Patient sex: M
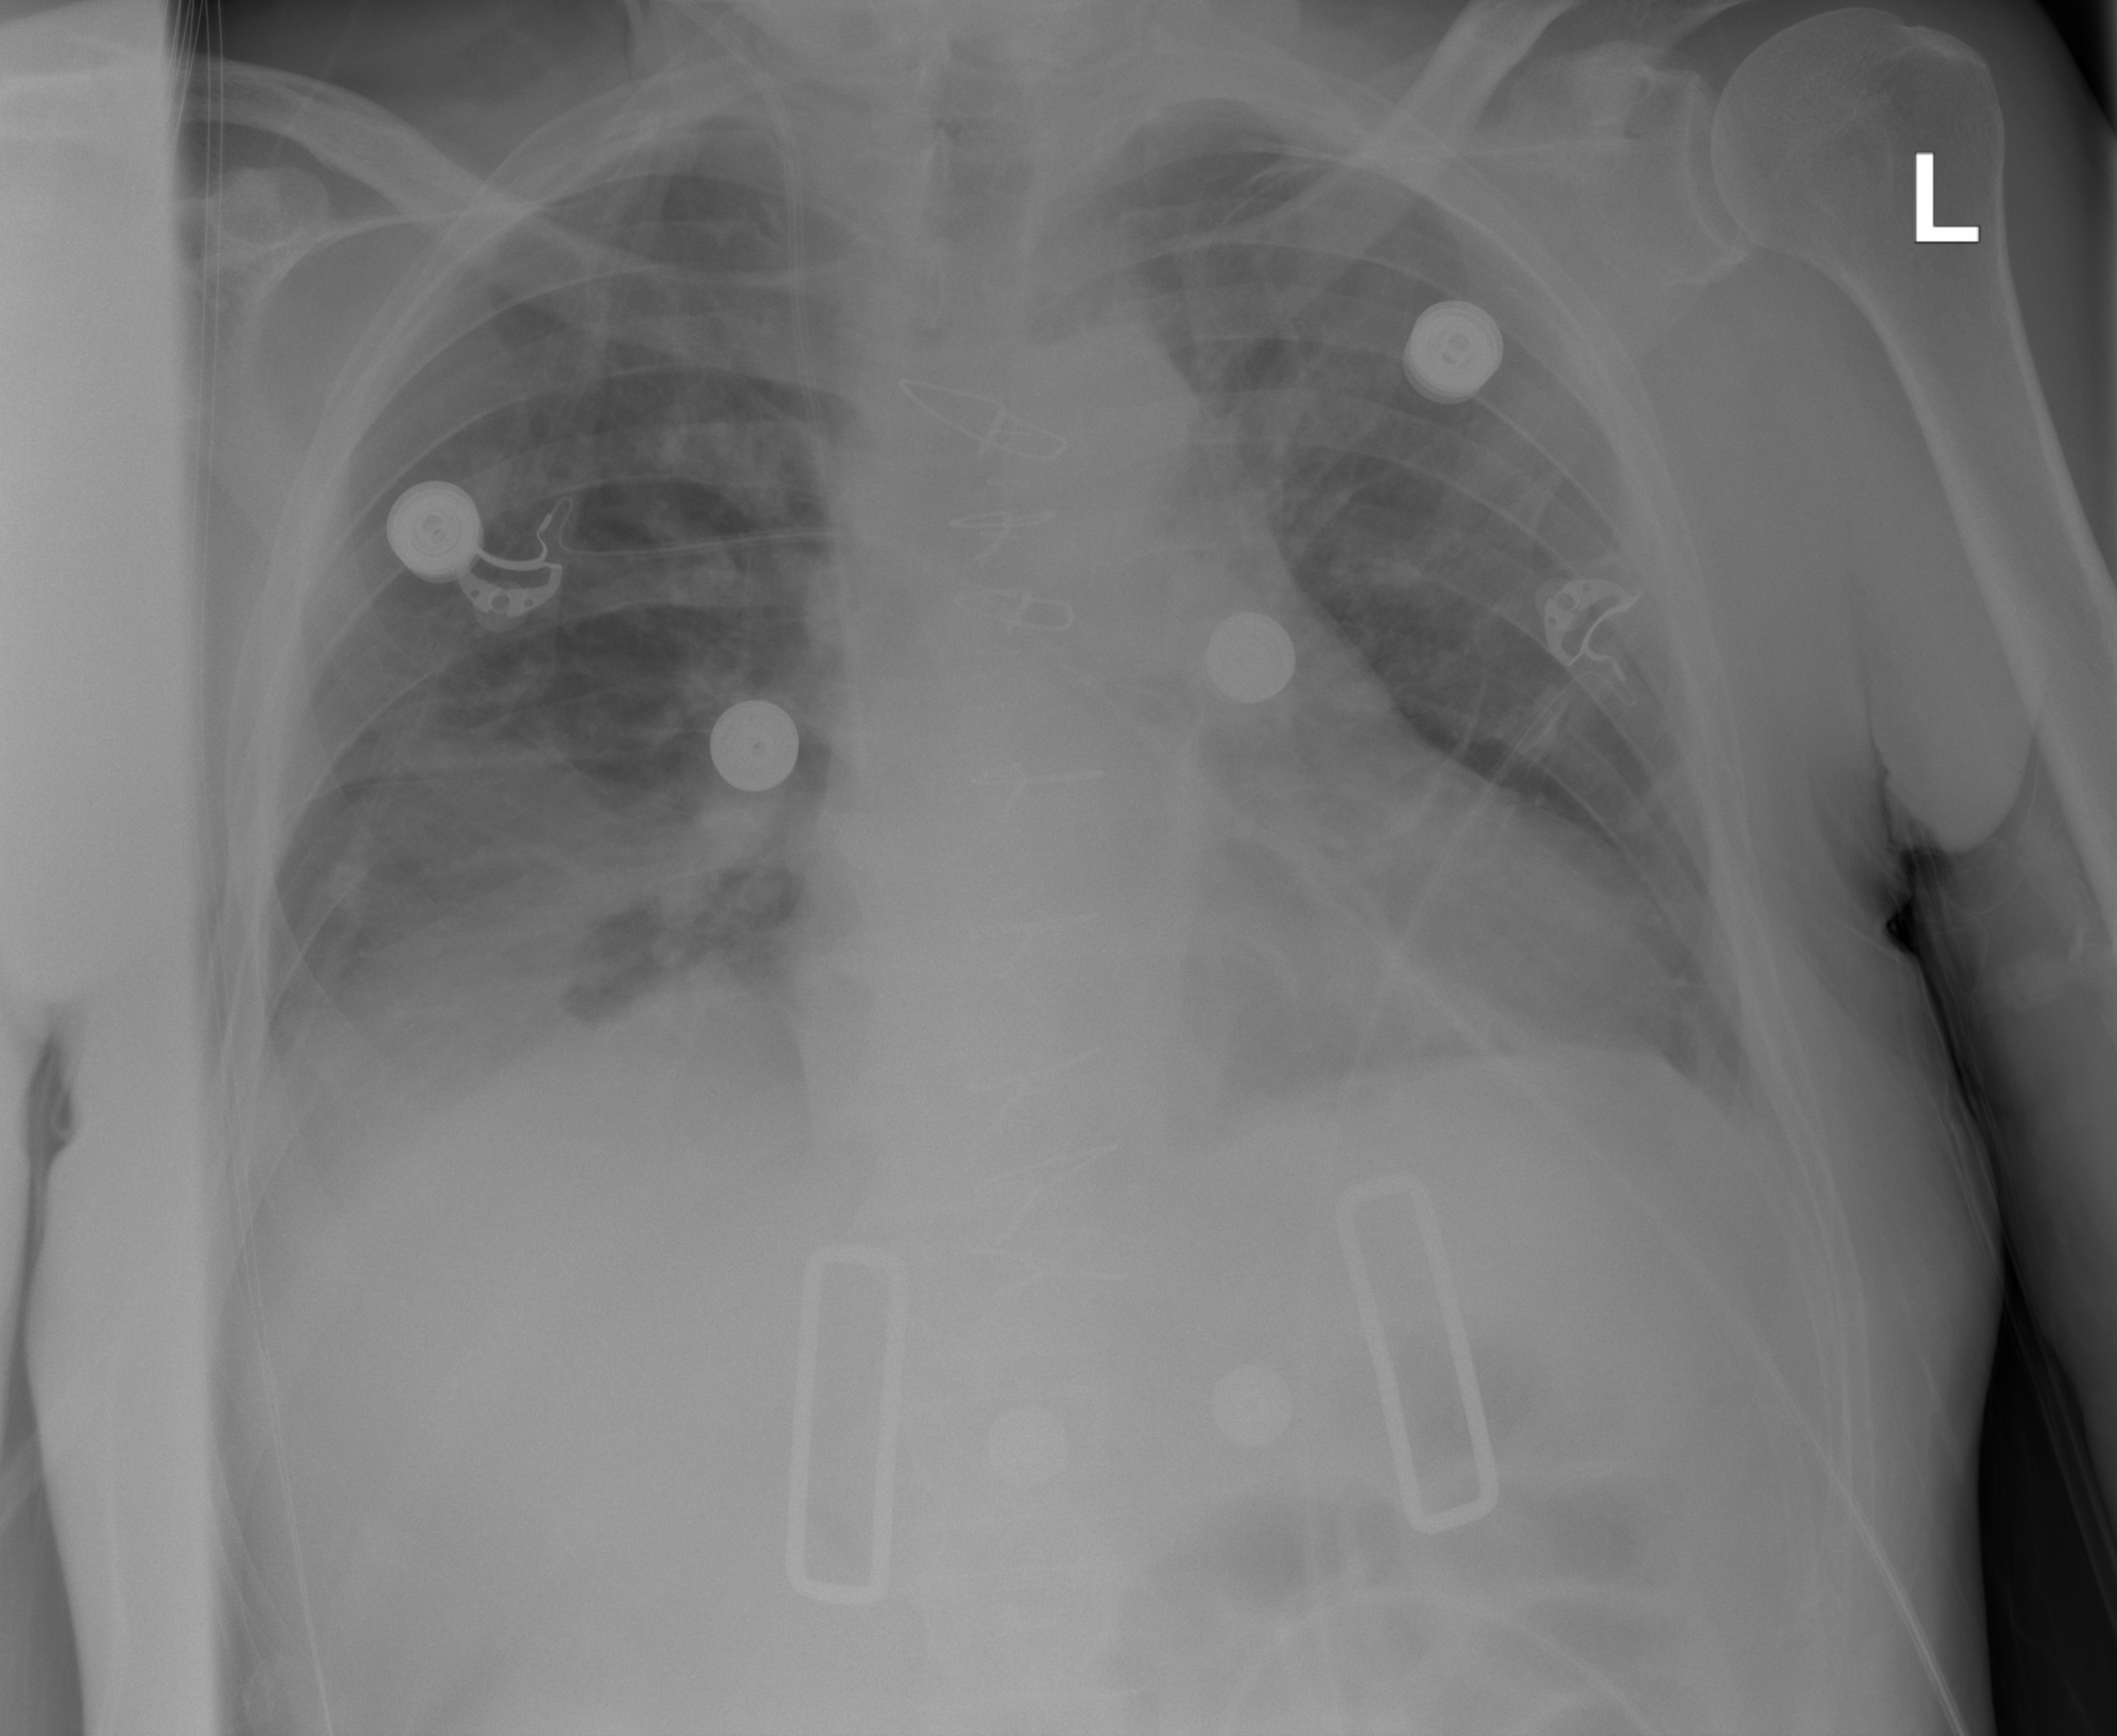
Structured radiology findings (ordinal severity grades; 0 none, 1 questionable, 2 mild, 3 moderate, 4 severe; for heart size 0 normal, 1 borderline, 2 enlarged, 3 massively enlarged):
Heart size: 2
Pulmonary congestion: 0
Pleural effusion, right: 2
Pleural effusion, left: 0
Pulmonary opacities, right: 2
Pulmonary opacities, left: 0
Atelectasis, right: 2
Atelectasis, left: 2